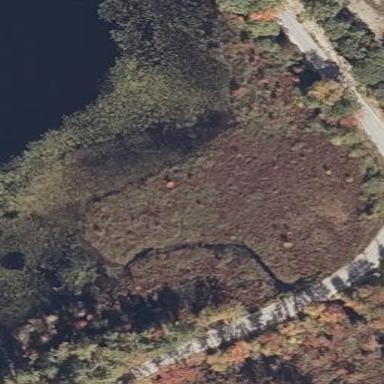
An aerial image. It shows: Marshy wetland area.